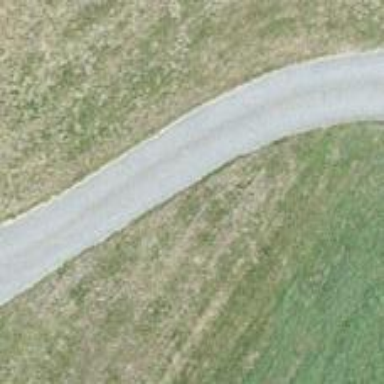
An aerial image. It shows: Paved service road.